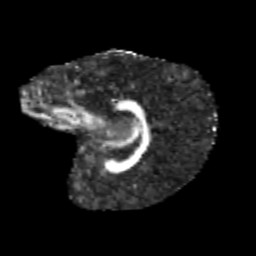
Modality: FA
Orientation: sagittal
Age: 9
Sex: female
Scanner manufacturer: siemens
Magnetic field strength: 3 T
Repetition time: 3.8 s
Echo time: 0.07 s